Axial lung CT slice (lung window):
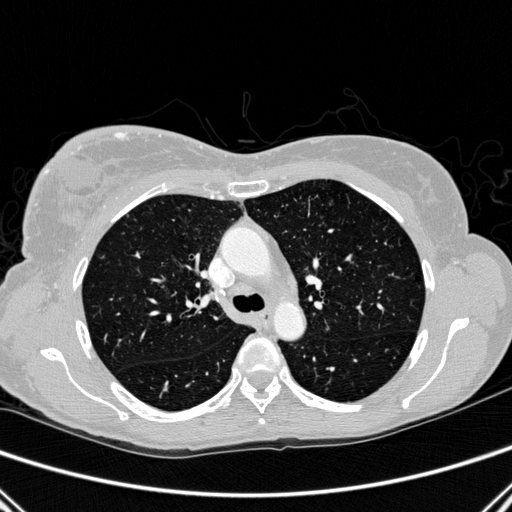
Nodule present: no